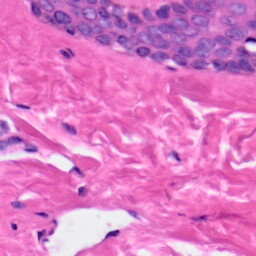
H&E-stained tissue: Skin